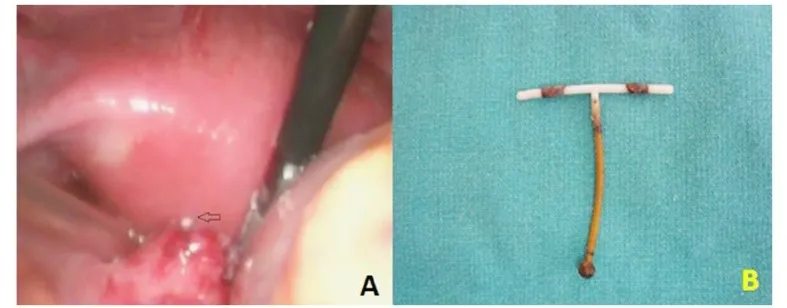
A-The image of the tip of the IUD appeared on the serosal surface of the sigmoid colon b-The view of removed IUD.
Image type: medical_photograph (other_medical_photograph)